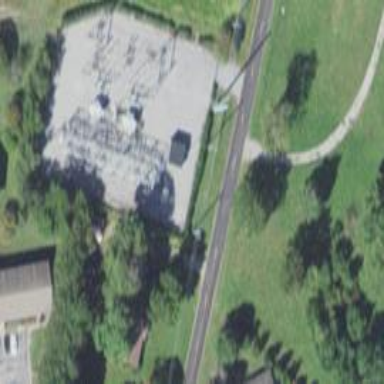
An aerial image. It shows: Distribution substation surrounded by fence.